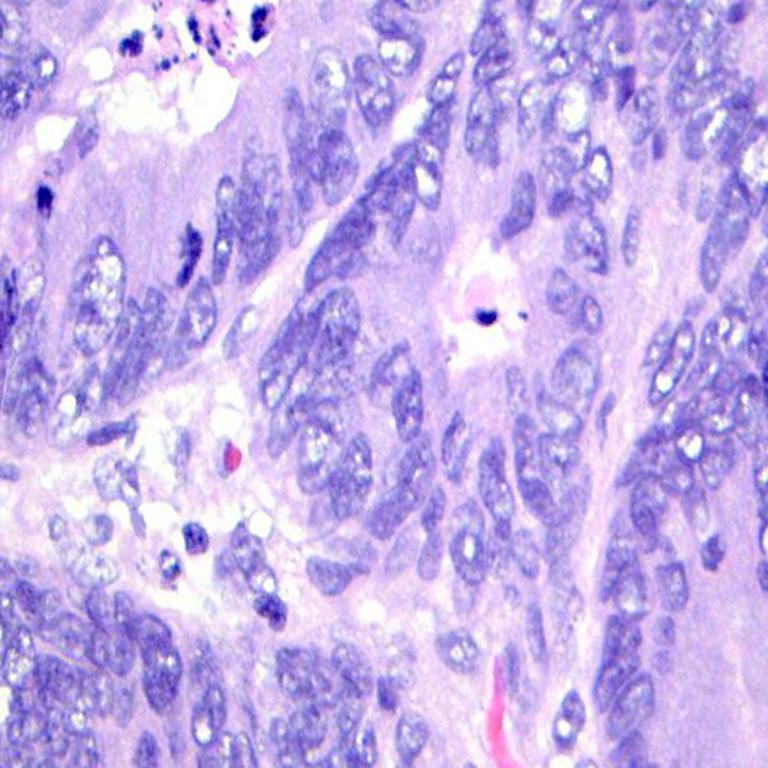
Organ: colon
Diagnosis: adenocarcinomas